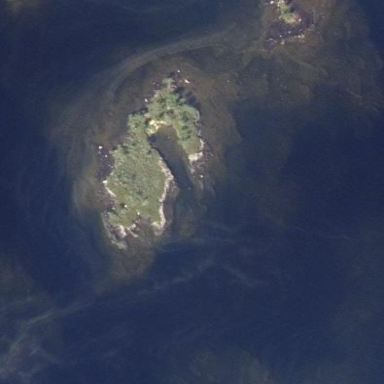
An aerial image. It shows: Islet.